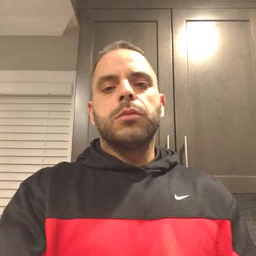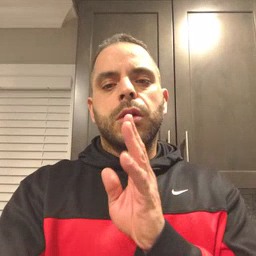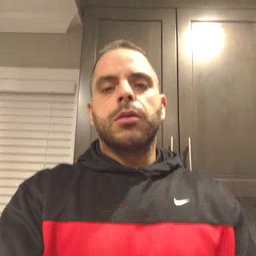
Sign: talk